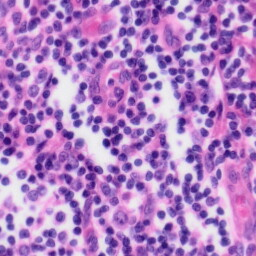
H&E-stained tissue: Tonsil